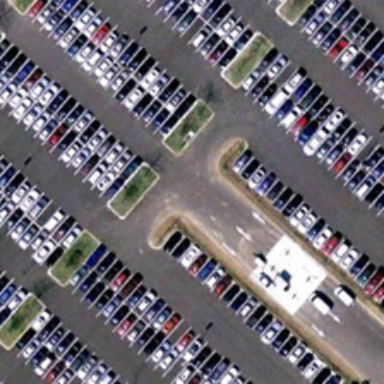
Many cars are parked in a large parking lot .